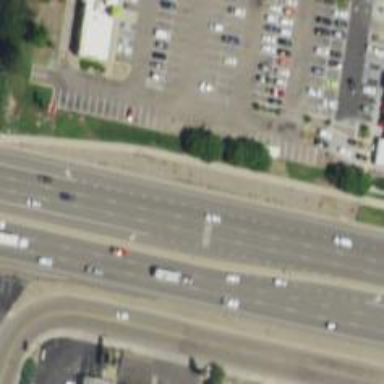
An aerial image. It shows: Trunk link highway.